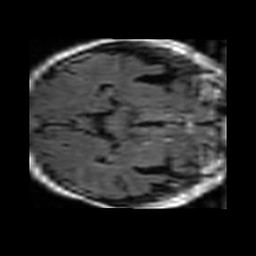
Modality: FLAIR
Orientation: axial
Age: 74
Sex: male
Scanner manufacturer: philips
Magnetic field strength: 1.5 T
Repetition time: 6 s
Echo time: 0.12 s